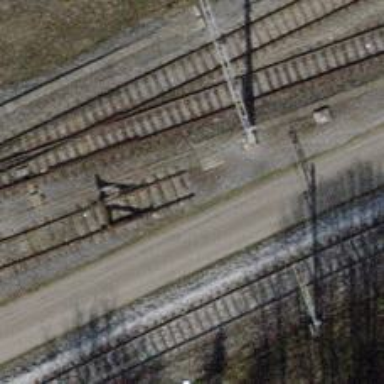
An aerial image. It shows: Railway buffer stop.